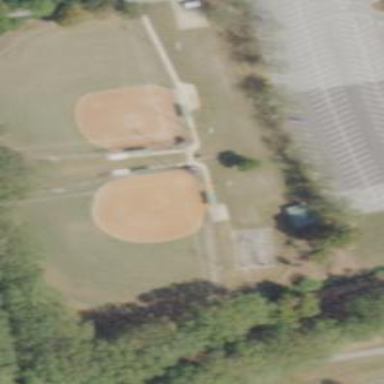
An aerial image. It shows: Baseball pitch for leisure land activities.